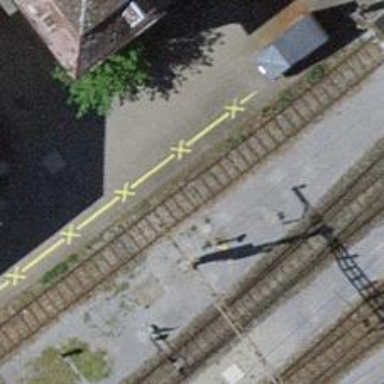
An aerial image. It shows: Yard with single rail track. The railway track is electrified with contact line for service purposes.